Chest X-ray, AP view. Patient: 71 years old, sex M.
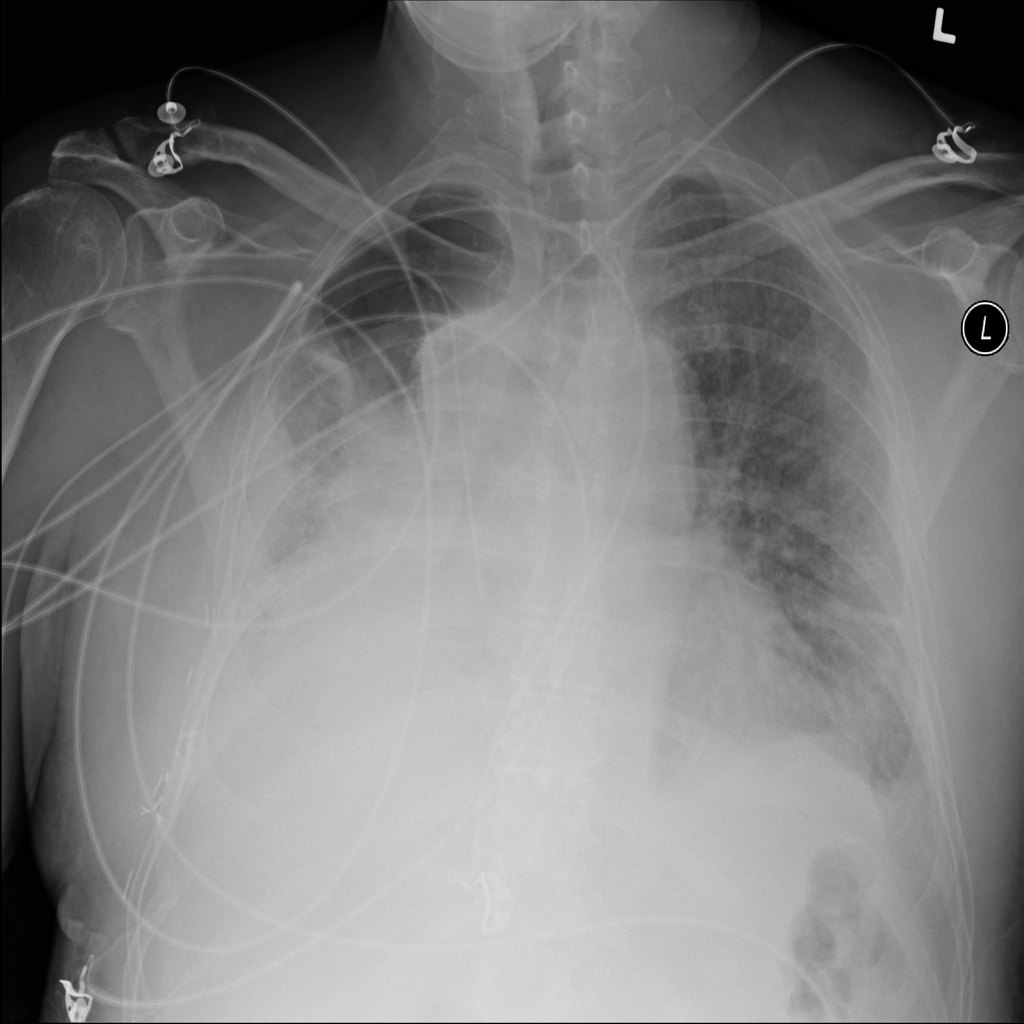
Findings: Effusion, Pneumonia